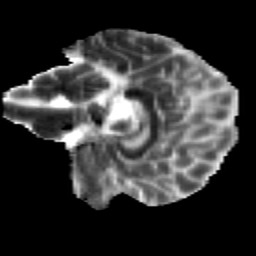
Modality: MD
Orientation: sagittal
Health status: healthy
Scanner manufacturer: siemens
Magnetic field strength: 3 T
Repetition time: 12 s
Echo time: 0.092 s